Question: I started to make a simple domino game. (the one where you place the tiles with same numbers next to each other). I started modelling it and i seem to have landed in a tough spot now. Im modelling the actual domino (called "bone"):
'''
namespace DominoCore
{
public enum BoneOrientation { Horizontal, Vertical }
public interface IBone
{
int FirstValue { get; }
int SecondValue { get; }
BoneOrientation Orientation { get; set; }
}
}
'''
After this type I need to lay them out on the playing field. I made a playing field with square tiles in it:
'''
namespace DominoCore
{
public interface IField
{
IPlayer FirstPlayer { get; }
IPlayer SecondPlayer { get; }
IBoneYard BoneYard { get; }
List<ITile> Tiles { get; }
void PlaceBone(IPlayer player, IBone bone, int startX);
}
}
'''
The playing field has two players and a Boneyard (the dominoes not given to players) and then a list of tiles.
'''
namespace DominoCore
{
public enum BoneExpandDirection { Up, Down, Right, Left }
public interface ITile
{
int X { get; }
int Y { get; }
IBone Bone { get; set; }
BoneExpandDirection ExpandDirection { get; set; }
}
}
'''
Now comes my problems:,
1. If I get a domino (Bone) with the value of (1,3) and want to place it on the field, how do I represent the location of where it has been placed (e.g. tile with coordinate 5,5)
2. Does the domino tile then expand to the right from 5,5?
3. What if I turn it 90 degrees, then the orientation is upward, turn it 180 degrees then its to the left - and the value is now (3,1).
4. How do I make this distinction between layout, domino and tile?
I guess at some point I need to figure out, when a player places a tile - to calculate if its legal (search the field for tiles/bones). The various placements of the same domino /bone is shown in image below.
The next problem is laying out the dominos/bones, I am thinking about making a grid, but that doesnt fit with placing a tile "across" (perpendicular) other dominos/bones. When placing a tile I'm back at the first problem: how to validate it its legal? how to find the domino it borders with?
Hope this is making sense - I find it hard to describe the layout and the validation problem im facing.

When starting the game the Bones in play are:
'''
[6,6] [6,5] [6,4] [6,3] [6,2] [6,1] [6,0]
[5,5] [5,4] [5,3] [5,2] [5,1] [5,0]
[4,4] [4,3] [4,2] [4,1] [4,0]
[3,3] [3,2] [3,1] [3,0]
[2,2] [2,1] [2,0]
[1,1] [1,0]
[0,0]
'''
Each tile can be reversed this means that tile [6,3] can also be flipped 180 degrees and used as [3,6]
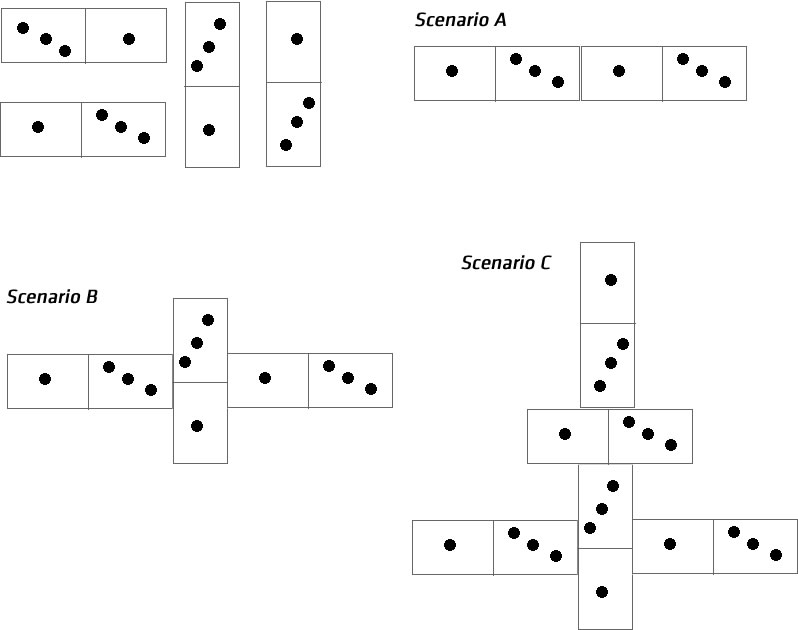
Answer: It seems like a grid is a reasonable approach, but it's a logical grid, and doesn't directly correlate to the physical layout of the tiles. Assuming the grid is a two-dimensional structure, roughly
'''
(0,0),(0,1),(0,2),(0,3)
(1,0),(1,1),(1,2),(1,3)
(2,0),(2,1),(2,2),(2,3)
(3,0),(3,1),(3,2),(3,3)
'''
Then you need to keep track of the cell that a tile is in and it's orientation (a byte or enum will do here, since there are only 4 possible values). checking for legality is easy enough- assuming that orientation is an enum:
'''
public enum BoneOrientation {
Horizontal = 0
Vertical = 1
Reversed = 2
}
'''
and you have some class BonePlacement:
'''
public class BonePlacement {
public int X { get; set; }
public int Y { get; set; }
public BoneOrientation Orientation { get; set; }
public IBone Bone { get; set; }
}
'''
Finally,
'''
// Assuming you have some 'List<BonePlacement>' called placements
public boolean ValidNextMove(BonePlacement placement) {
if (placements.Count == 0) return true; // presumably the first move is always allowed
if ((placement.Orientation && BoneOrientation.Horizontal) == BoneOrientation.Horizontal) {
// The move being tested is a horizontal placement
if ((placement.Orientation && BoneOrientation.Reversed) == BoneOrientation.Reversed) {
// The tile is reversed
// Check for a neighboring tile in an acceptable configuration
} else {
// The tile is not reversed
// Check for a neighboring tile in an acceptable configuration
}
} else {
// The move being tested is a vertical placement
if ((placement.Orientation && BoneOrientation.Reversed) == BoneOrientation.Reversed) {
// The tile is reversed
// Check for a neighboring tile in an acceptable configuration
} else {
// The tile is not reversed
// Check for a neighboring tile in an acceptable configuration
}
}
}
'''